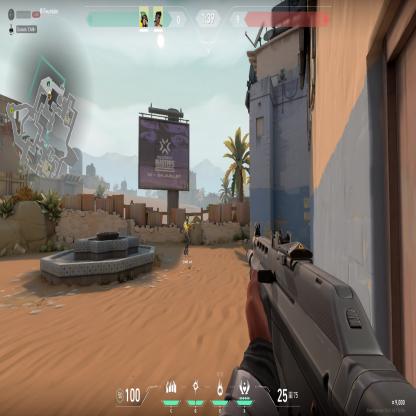
Label: teammate